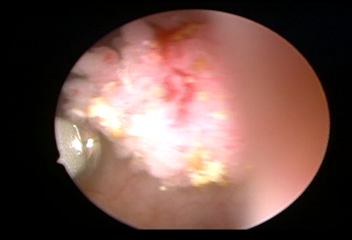
Modality: WLC
Class: Malignant
Subclass: LowGradePapillary
Lesion: L1
Stage: Ta
Morphology: Papillary
Bladder cancer association: Yes
Annotated structures: Tumor